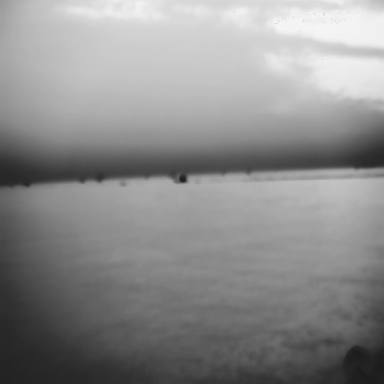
There are seven bulk_carriers in the infrared image.